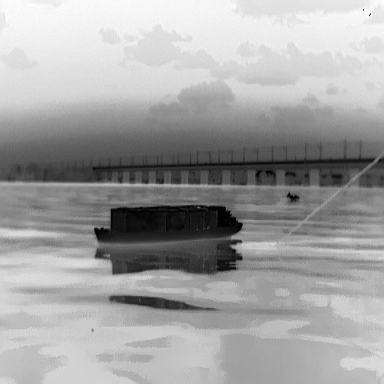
There are two objects shown in the infrared image, including a fishing_boat, and a warship.